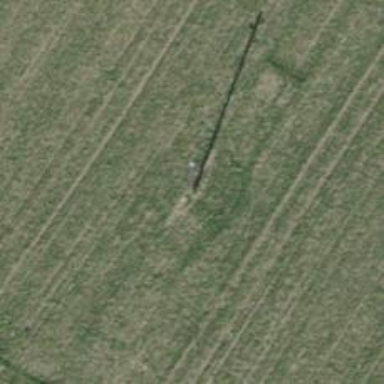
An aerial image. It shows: Minor power line with 3 cables.